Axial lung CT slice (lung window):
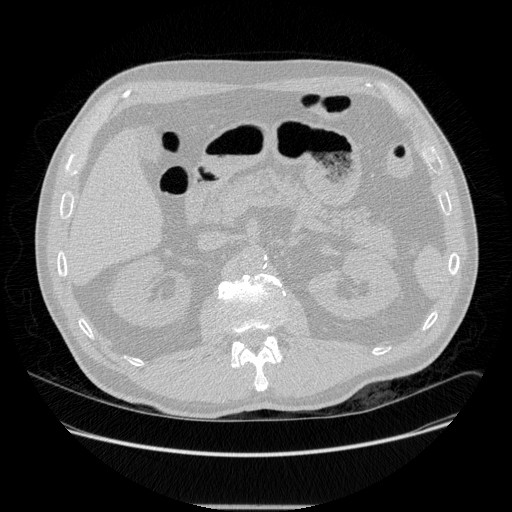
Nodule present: no